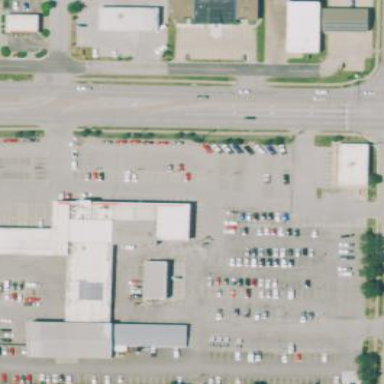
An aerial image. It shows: Building that houses car shop.